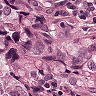
Metastatic tissue present: yes